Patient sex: M
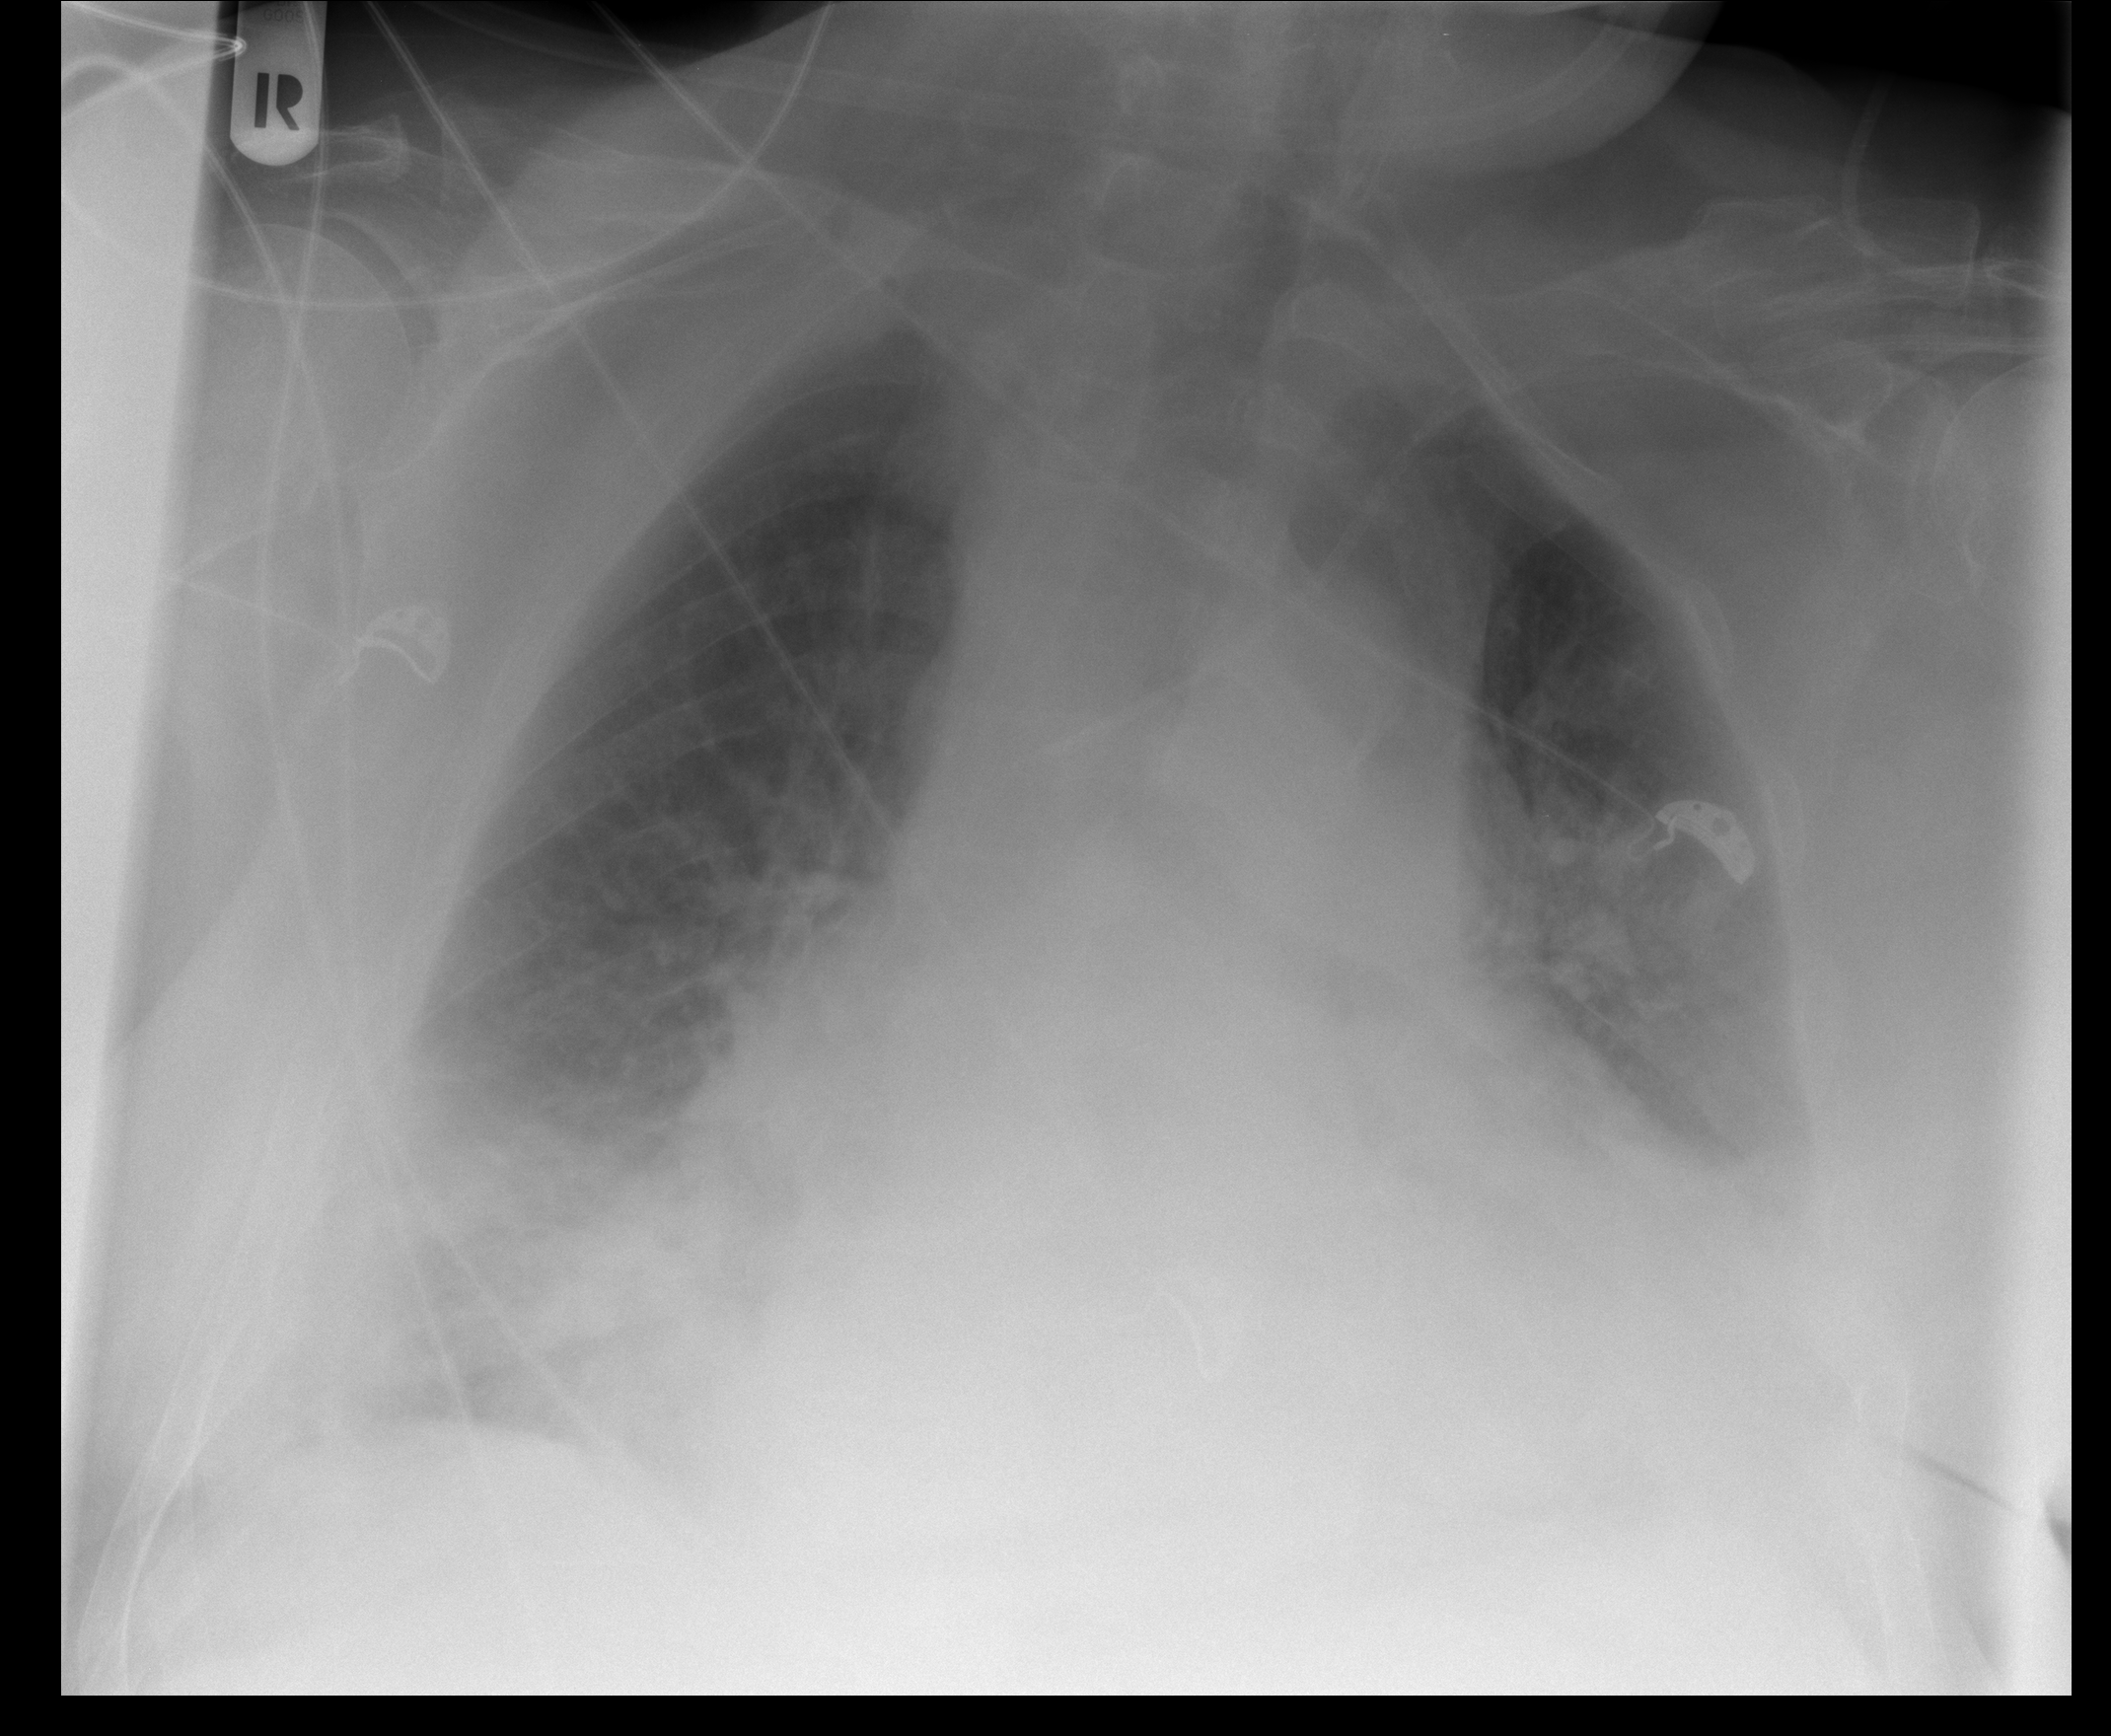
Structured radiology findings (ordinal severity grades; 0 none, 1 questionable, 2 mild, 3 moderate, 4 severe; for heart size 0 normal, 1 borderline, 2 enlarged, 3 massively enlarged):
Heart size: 2
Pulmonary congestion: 2
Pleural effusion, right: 1
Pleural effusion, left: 2
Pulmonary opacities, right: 3
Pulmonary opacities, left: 0
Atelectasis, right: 2
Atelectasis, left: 2